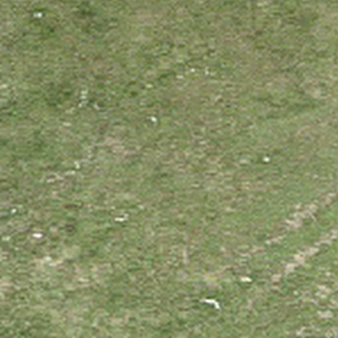
Label: other